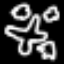
Label: airplane